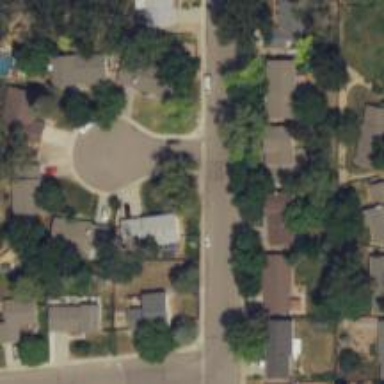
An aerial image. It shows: Residential road.